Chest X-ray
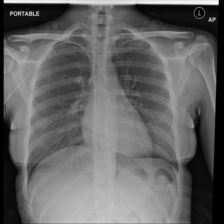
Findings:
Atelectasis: negative
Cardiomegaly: negative
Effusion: negative
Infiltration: negative
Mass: negative
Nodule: negative
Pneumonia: negative
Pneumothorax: negative
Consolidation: negative
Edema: negative
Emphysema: negative
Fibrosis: negative
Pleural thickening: negative
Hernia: negative